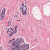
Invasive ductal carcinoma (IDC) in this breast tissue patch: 0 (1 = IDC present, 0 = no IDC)